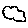
Label: cloud